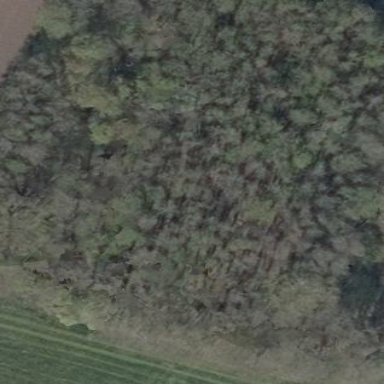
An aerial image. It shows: Forest area.